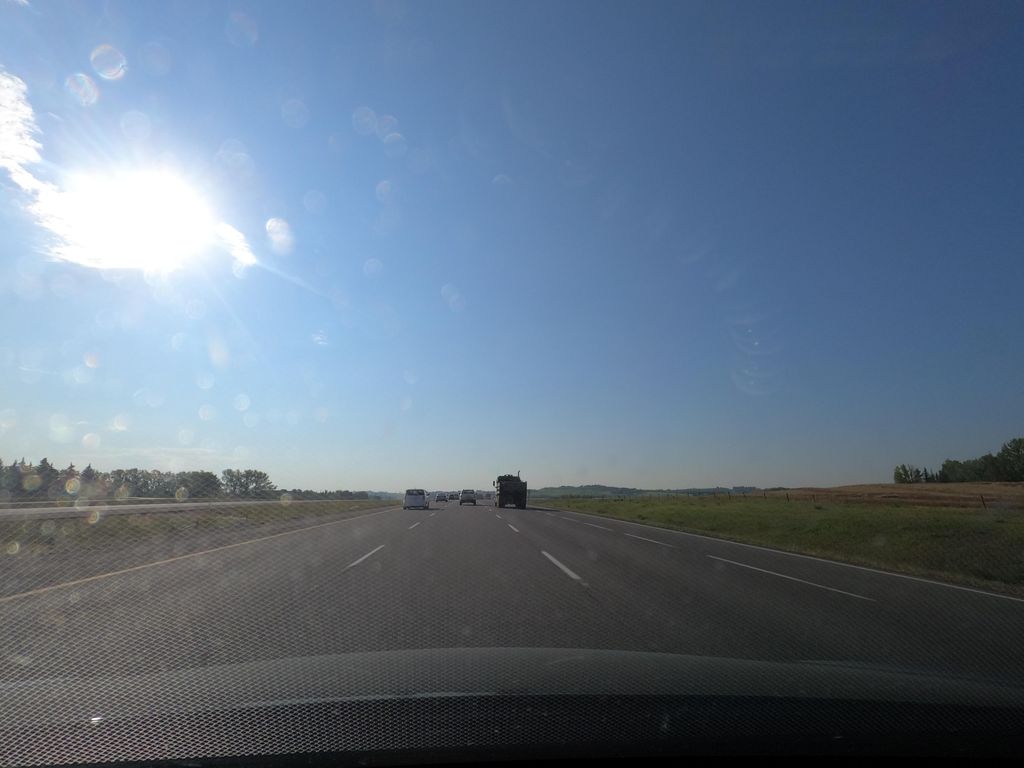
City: calgary